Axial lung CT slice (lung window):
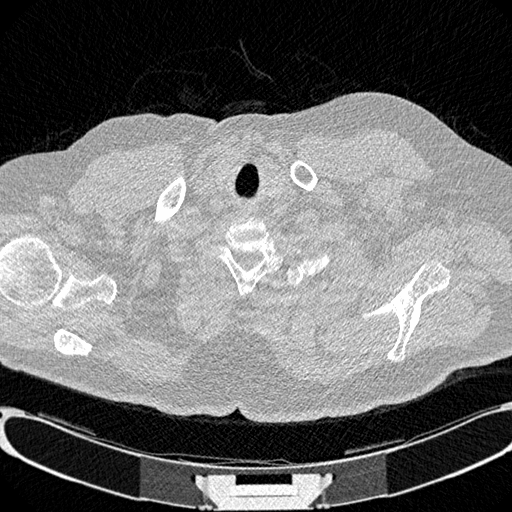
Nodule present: no